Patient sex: F
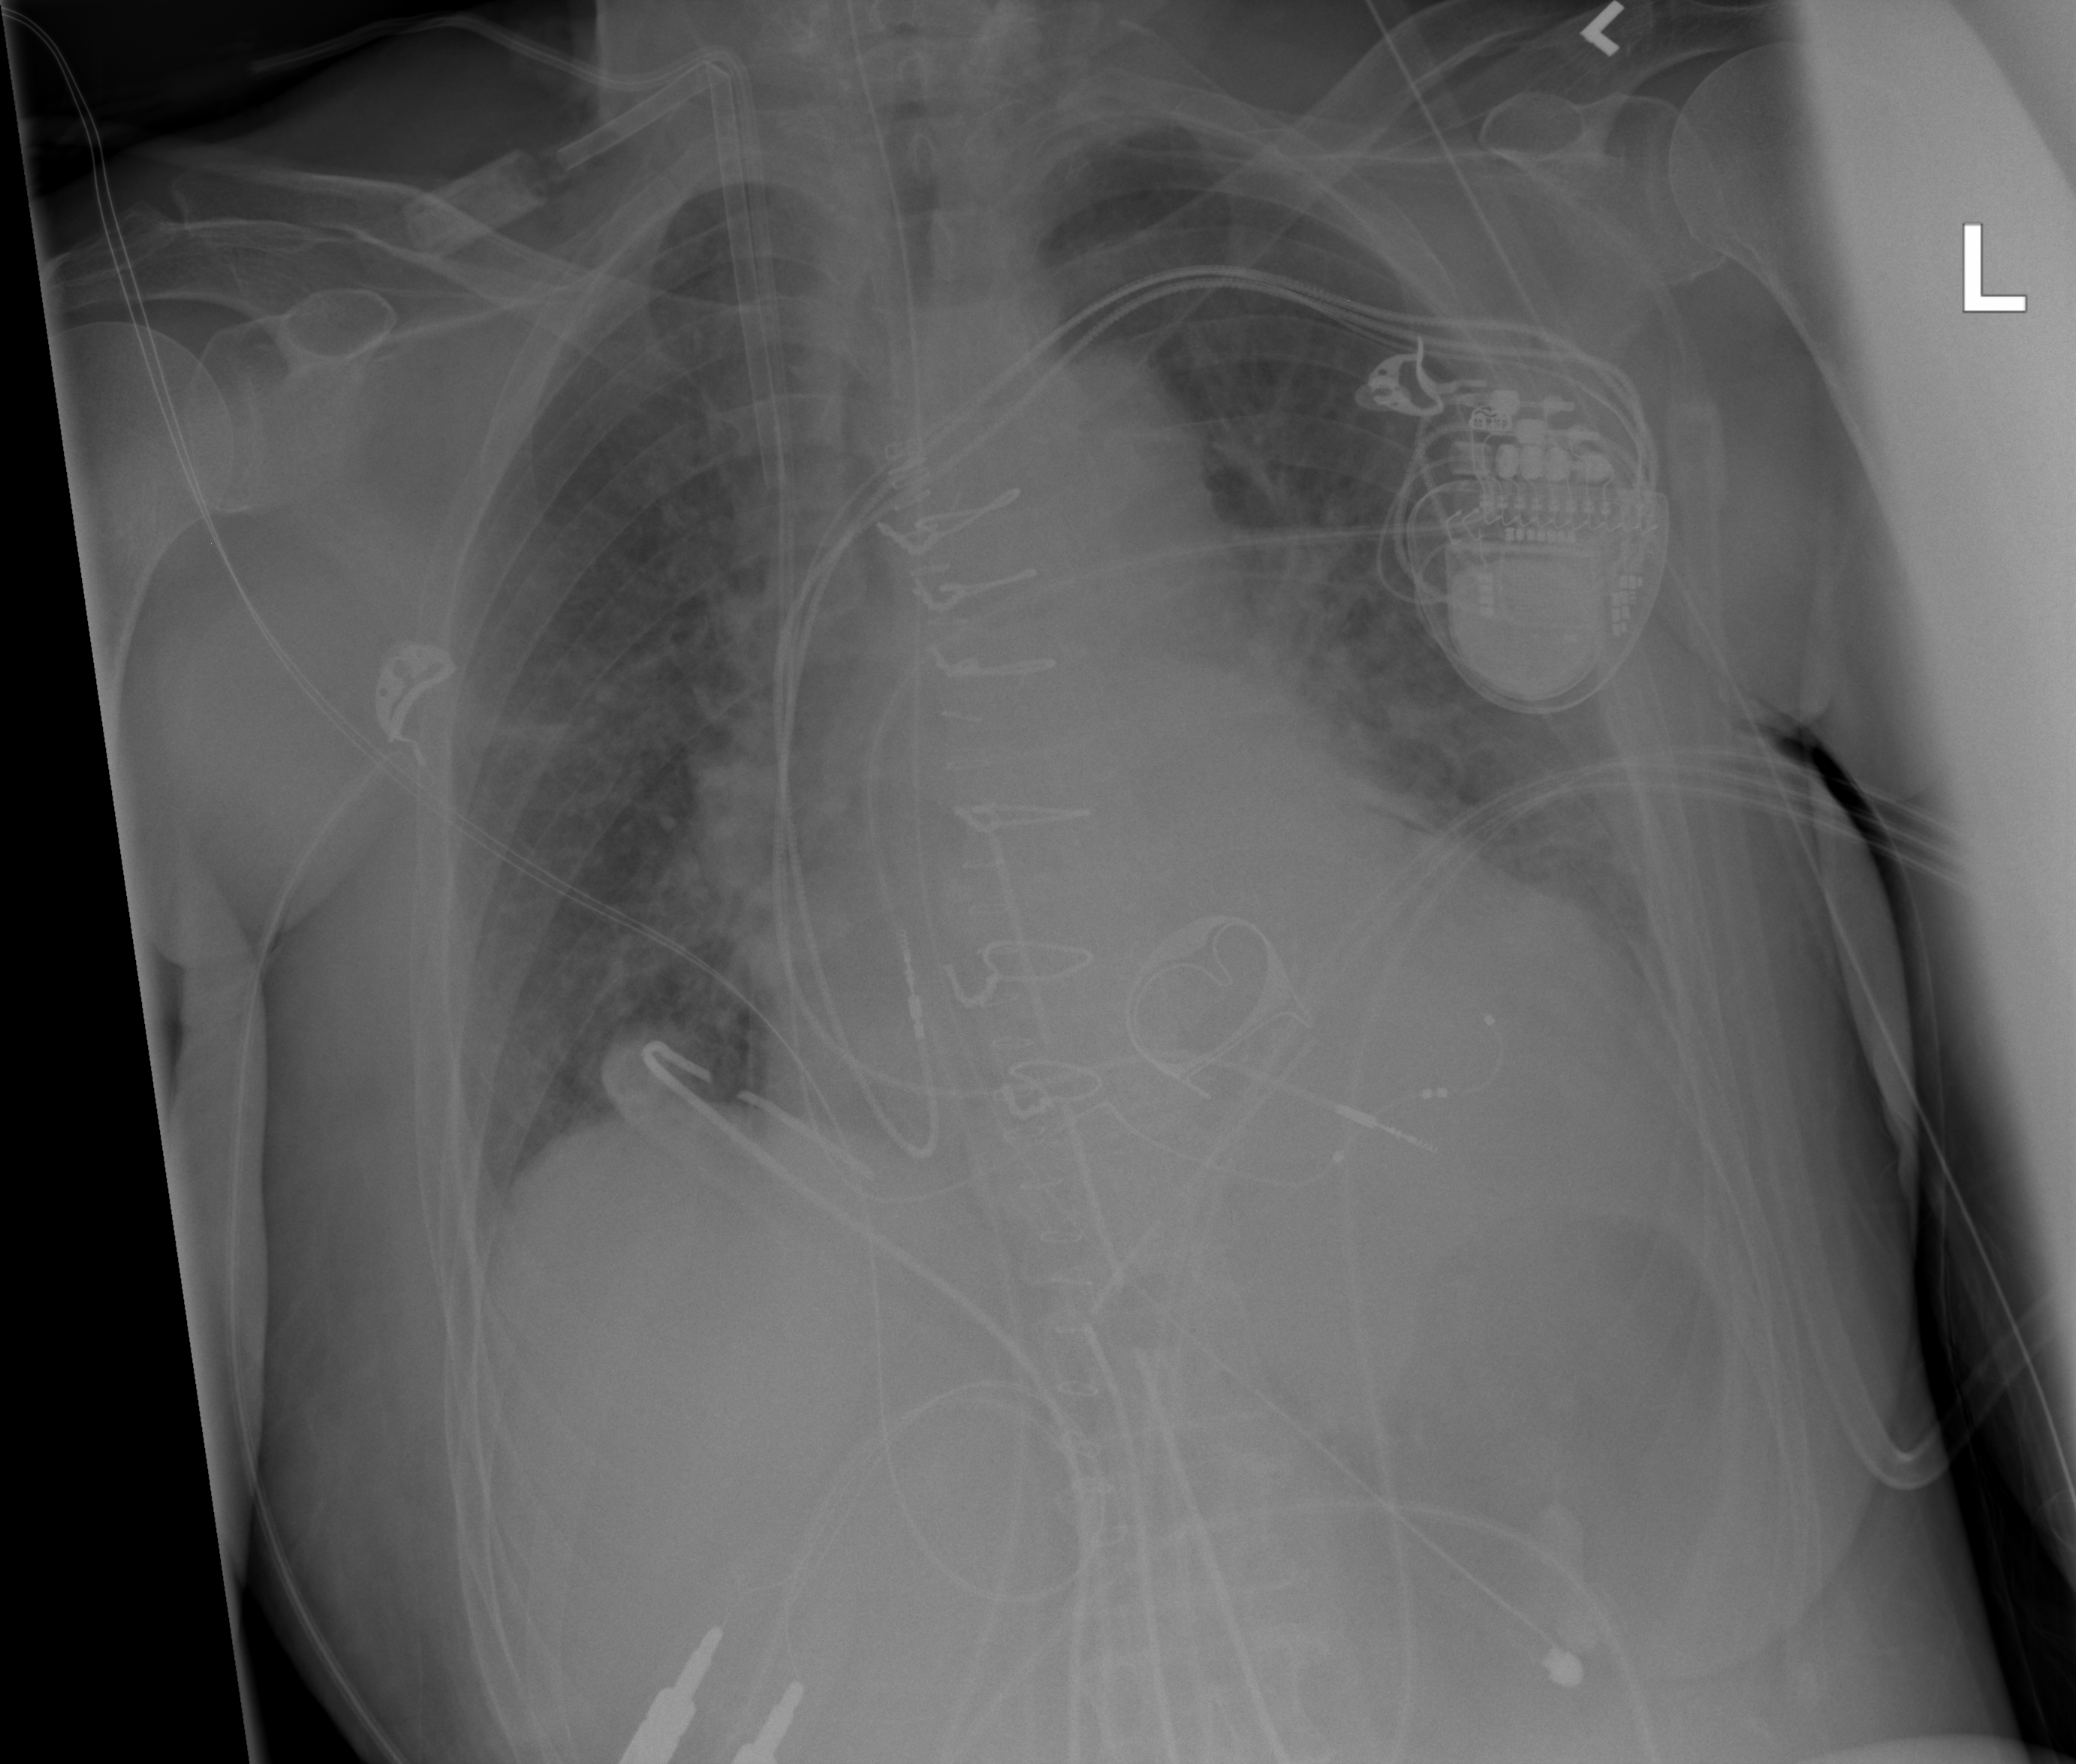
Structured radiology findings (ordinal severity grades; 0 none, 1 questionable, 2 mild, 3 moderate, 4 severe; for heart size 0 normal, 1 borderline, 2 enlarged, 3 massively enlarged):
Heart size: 2
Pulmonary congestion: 2
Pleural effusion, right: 2
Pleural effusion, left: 2
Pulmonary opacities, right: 0
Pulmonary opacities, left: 0
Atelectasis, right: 0
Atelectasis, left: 0